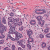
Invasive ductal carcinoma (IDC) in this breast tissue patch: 0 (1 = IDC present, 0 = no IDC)